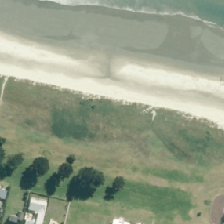
Land cover: urban_parkland